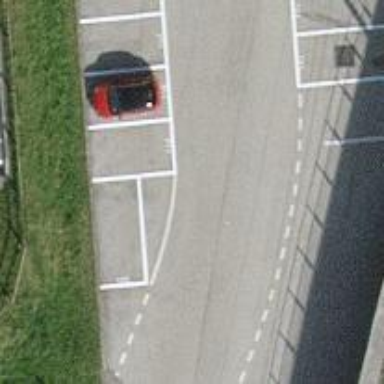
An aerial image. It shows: Asphalt parking aisle road.